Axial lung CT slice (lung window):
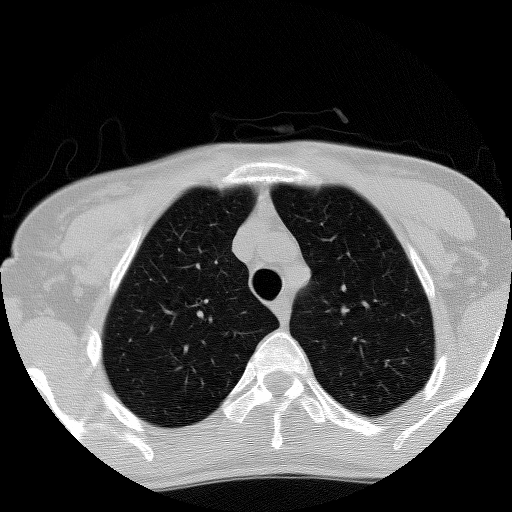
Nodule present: no